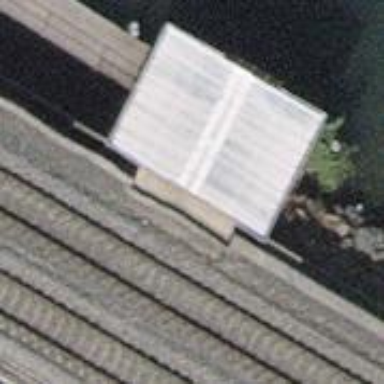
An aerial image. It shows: Boathouse.